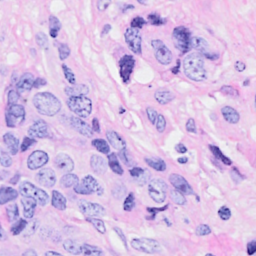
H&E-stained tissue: Breast